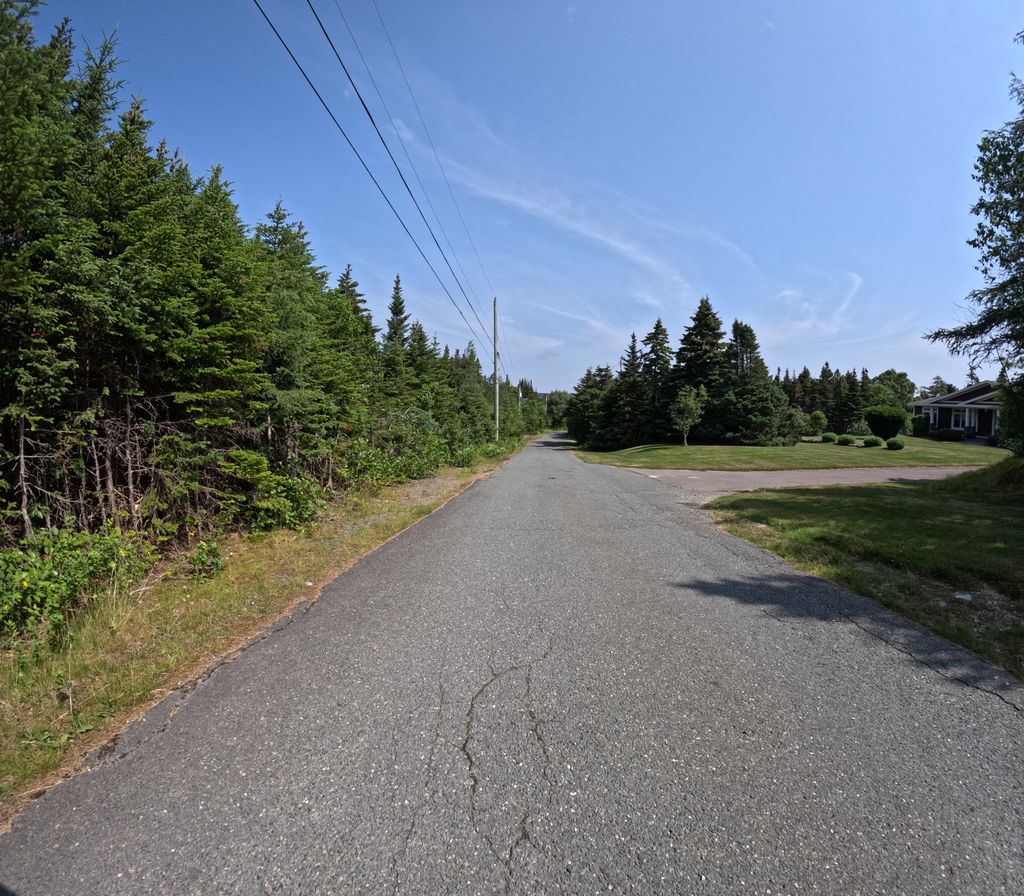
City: st_johns